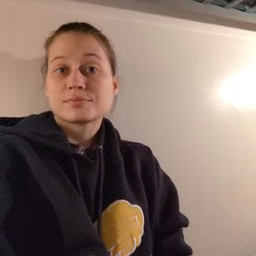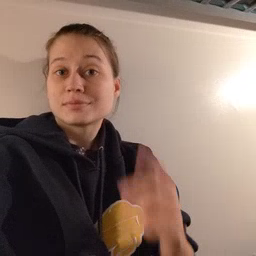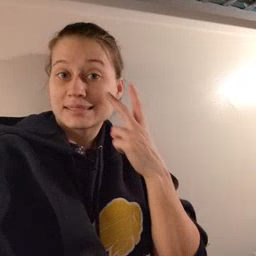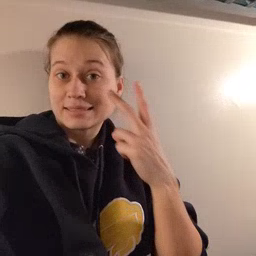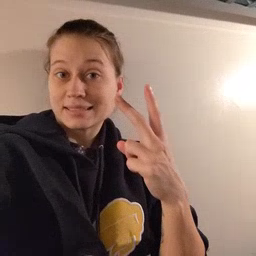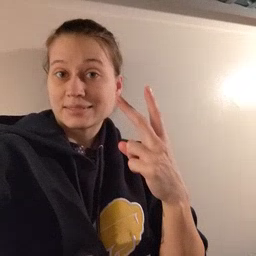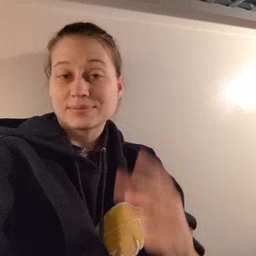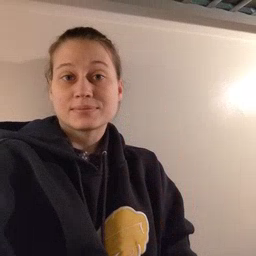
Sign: see